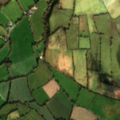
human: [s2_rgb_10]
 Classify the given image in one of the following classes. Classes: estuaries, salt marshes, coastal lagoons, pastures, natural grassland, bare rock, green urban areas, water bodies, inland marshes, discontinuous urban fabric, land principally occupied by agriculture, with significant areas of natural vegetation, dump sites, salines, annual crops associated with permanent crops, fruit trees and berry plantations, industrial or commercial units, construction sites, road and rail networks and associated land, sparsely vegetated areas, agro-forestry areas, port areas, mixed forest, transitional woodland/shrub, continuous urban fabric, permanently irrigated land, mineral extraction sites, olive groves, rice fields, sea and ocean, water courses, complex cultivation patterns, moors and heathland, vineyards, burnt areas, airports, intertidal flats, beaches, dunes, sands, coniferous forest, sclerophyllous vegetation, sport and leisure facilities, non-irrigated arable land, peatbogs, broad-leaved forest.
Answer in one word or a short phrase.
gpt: pastures